Question: I have created a Google form that is linked to a Google spreadsheet containing two sheets. I have also created a function in Google Scripts, called "handleFormSubmission", that when triggered (on submission of the linked form):
1. creates a variable containing the values of this submission from sheet one: var s0Row = s0.getRange("A"+(s0Last)+":J"+(s0Last)).getValues();
2. then, if a matching ID condition is met on both sheets, sets those values from sheet one into the appropriate range on sheet two: s1Row.setValues(s0Row);
There's probably a better way to do this, but for now the function works fine when run from Google Scripts and the form is returning submissions to sheet one.
The problem I'm having is getting this function to trigger when the linked form has been submitted. I've attempted to set this trigger up as you'll see in the screen shot below.
'''
function handleFormSubmission() {
var ss = SpreadsheetApp.openById("1FmArzo50IV2Wmykgsa89l_EARjzkiyeFDoPaCjGyBZM");
SpreadsheetApp.setActiveSpreadsheet(ss);
var sheet = SpreadsheetApp.getActive();
var s0 = sheet.getSheets()[0];
var s0Last = s0.getLastRow();
var s1 = sheet.getSheets()[1];
var s1Last = s1.getLastRow();
var s0Bid = s0.getRange(s0Last, 10).getValue();
var s0Row = s0.getRange("A"+(s0Last)+":J"+(s0Last)).getValues();
for (var i = 2; i < s1Last + 1; i++) {
var s1Bid = s1.getRange(i, 10).getValue();
var s1First = s1.getRange(i, 2).getValue();
var s1LastName = s1.getRange(i, 3).getValue();
var s1Row = s1.getRange("A"+(i)+":J"+(i));
if (s0Bid === s1Bid) {
Logger.log(i + " " + s1First + s1LastName);
Logger.log("s0: " + s0Bid);
Logger.log("s1: " + s1Bid);
Logger.log("Match!");
s1Row.setValues(s0Row);
Logger.log("----------------------");
break;
} else {
Logger.log(i + " " + s1First + s1LastName);
Logger.log("s0: " + s0Bid);
Logger.log("s1: " + s1Bid);
Logger.log("Nope...");
Logger.log("----------------------");
}
};
};'
'''

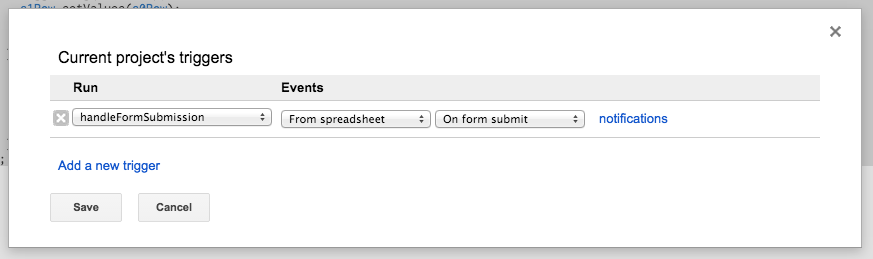
Answer: I think the event should be "From form" not "From spreadsheet". That is because you are working on script editor opened from the spreadsheet. It populates when you open the script editor from the form and write the function in that editor. Hope that helps!